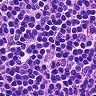
Metastatic tissue present: no